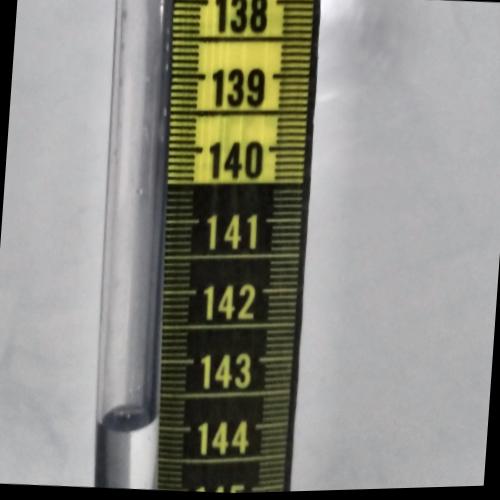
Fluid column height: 143.9 cm